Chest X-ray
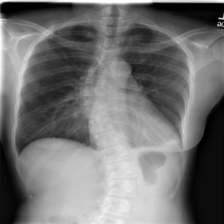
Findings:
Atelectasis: positive
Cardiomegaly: negative
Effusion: negative
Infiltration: negative
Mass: negative
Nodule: negative
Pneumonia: negative
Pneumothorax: negative
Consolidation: negative
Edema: negative
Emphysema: negative
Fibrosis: negative
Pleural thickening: negative
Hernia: negative